Question:
The object inheritance above is taken from <URL>.
When we declare a new person of type Engineer it inherits from Employee, and Workerbee and we declare it as:
'''
var Mark = new Engineer()
'''
However, I have some code wherein I need to create an Engineer using this pattern:
'''
var Mark = new Employee(id).WorkerBee(project).Engineer();
'''
Could someone please point me to an example to make this work? Below is my implementation
'''
function Employee(id) {
//variables
this.id = id
this.name = "";
this.dept = "general";
//methods
this.getId = function (){
return this.id
}
}
Employee.prototype.WorkerBee = WorkerBee;
Employee.prototype.Engineer = Engineer
function WorkerBee(project) {
//variables
this.projectName = project
this.projects = [];
//methods
this.getProjectName = function (){
return this.projectName
}
return this
}
WorkerBee.prototype.Engineer = Engineer
function Engineer() {
//variables
this.dept = "engineering";
this.machine = "";
//methods
this.getDept = function(){
return this.dept
}
return this
}
var Mark = new Employee("5").WorkerBee("Secret Project").Engineer();
console.log(Mark.getId()) //prints 5
console.log(Mark.getProjectName()) //prints Secret Project
console.log(Mark.getDept()) //prints engineering
'''
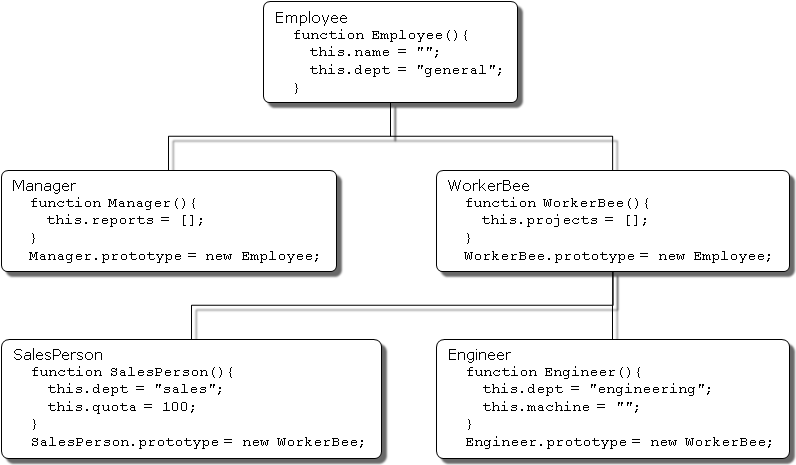
Answer: I'm assuming your question is about how to set things up so your proposed syntax can work exactly as you specified:
'''
var Mark = new Employee(id).WorkerBee(project).Engineer();
'''
So this post is not about the philosophy of inheritance, whether JS does or not have classes, or is classical inheritance a good thing, or hey you should use class system XYZ, or anything else, but specifically about how to achieve your syntax.
In a nutshell, your syntax is going to be tricky to implement if you try to adhere to "classical" inheritance. Your 'Employee' constructor, when called with 'new', is going to need to return something, but at that point it knows nothing about what the object is going to end up being. Once the object is created as an Employee, it can't easily be transformed into a subclass, such as WorkerBee or Engineer, although I suppose one could muck about with 'setPrototypeOf'.
Instead, you could use a kind of vaguely parasitical approach to inheritance:
'''
function Employee(id) {
this.id = id;
this.WorkerBee = function(project) {
this.project = project;
this.Engineer= function() {
...
return this;
};
return this;
};
}
'''
This is not the inheritance model that your Dad used to program in Java. There is only one constructor, for 'Employee'. Whether an object is an 'Engineer' or anything else is purely a matter of what properties or methods it happens to contain, which may be placed there by convenience methods provided such as 'WorkerBee'. There is no actual 'WorkerBee' "class", or constructor, or prototype underlying its instances.
This may well bother people coming from languages like Java or C++, but there is nothing really wrong with it, and some people might even say it is more JavaScript-like. There are well-known issues such as the fact that methods reside in the instances, rather than the prototypes. However, if you really want the syntax you proposed, you're going to need to go in this direction or something similar.